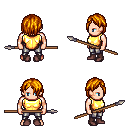
a pixel art fantasy rpg character, male body template, human, light skin, gold chest armor, metal pants, dark blonde bangs hairstyle, maroon shoes, spear, four views (front, back, left, right), 2x2 character sprite sheet, small pixel art, hard edges, no anti-aliasing